Question: When I click Delphi 2009 to start it shows me this error.

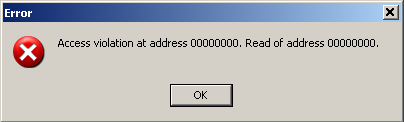
Answer: This <URL> discusses the same issue you are having.
> Does it occur when you run with the
-np switch?